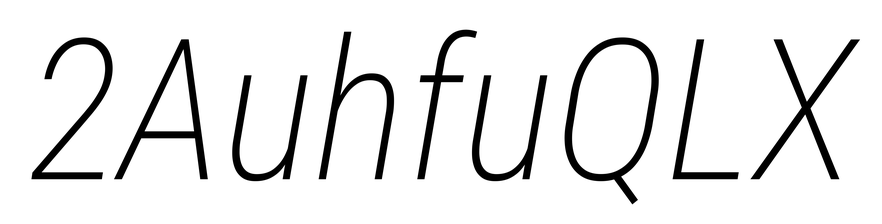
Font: Roboto-Italic_Condensed_ExtraLight_Italic